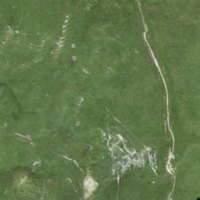
EUNIS habitat code: 26
Species observed at this site:
Papilio machaon
Campanula thyrsoides
Odezia atrata